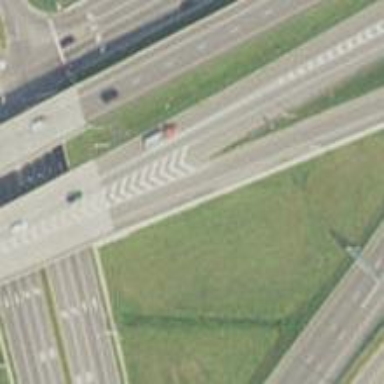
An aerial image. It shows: Motorway junction.